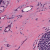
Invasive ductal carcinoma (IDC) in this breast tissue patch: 0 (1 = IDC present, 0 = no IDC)